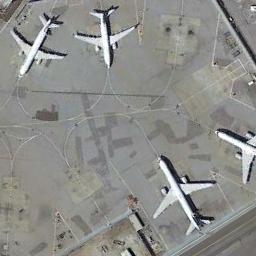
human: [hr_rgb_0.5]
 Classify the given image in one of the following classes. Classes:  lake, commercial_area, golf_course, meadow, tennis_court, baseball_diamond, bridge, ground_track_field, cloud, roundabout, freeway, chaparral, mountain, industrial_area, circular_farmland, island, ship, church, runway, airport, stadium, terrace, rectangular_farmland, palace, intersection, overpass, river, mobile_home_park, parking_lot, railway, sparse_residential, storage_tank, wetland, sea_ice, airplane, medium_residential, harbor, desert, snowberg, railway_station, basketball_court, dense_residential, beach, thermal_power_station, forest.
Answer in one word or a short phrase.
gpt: airplane